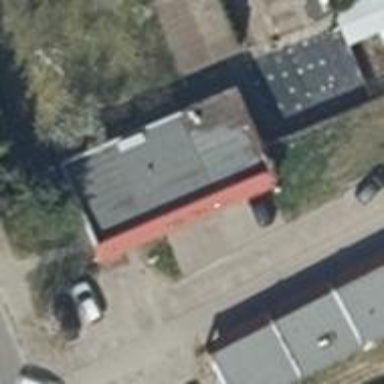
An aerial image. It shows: Convenience shop.